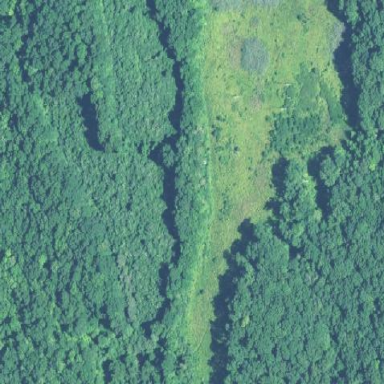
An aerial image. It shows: Nature reserve within woodland area.